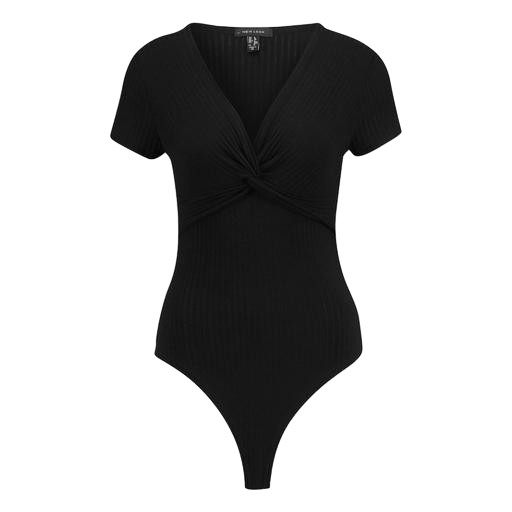
black plunge bodysuit, black twist t-shirt, black tie-front top, white background